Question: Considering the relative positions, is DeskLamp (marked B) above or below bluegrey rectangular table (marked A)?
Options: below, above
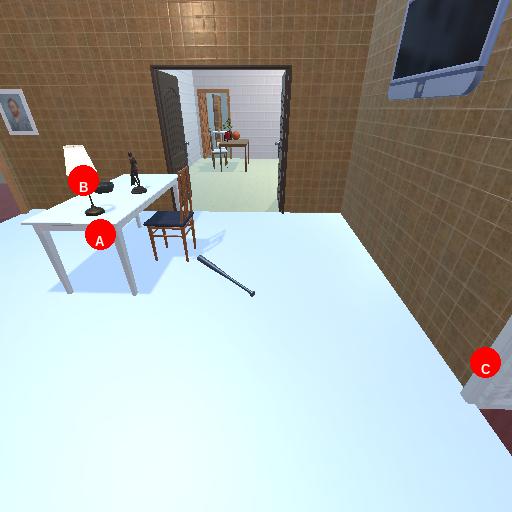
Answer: below